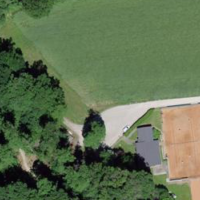
EUNIS habitat code: 52
Species observed at this site:
Cyperus esculentus